Here is the time-frequency representation (spectrogram) of a rolling-element bearing's vibration measurement. Determine the bearing's health state. Answer with exactly one of: normal, inner_race, outer_race, ball.
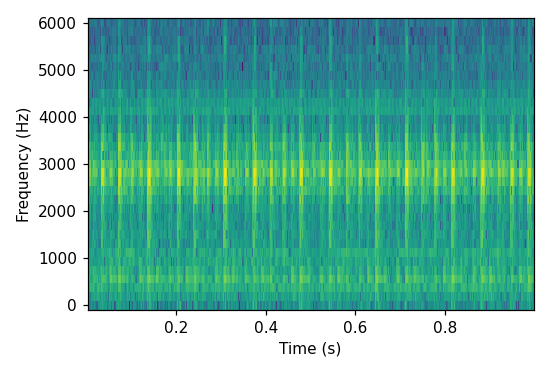
Answer: outer_race